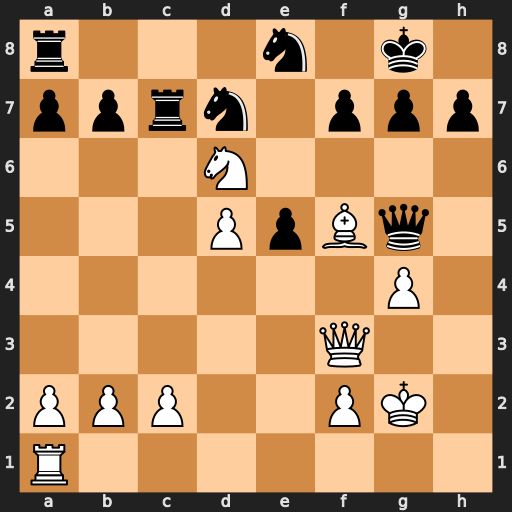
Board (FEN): r3n1k1/pprn1ppp/3N4/3PpBq1/6P1/5Q2/PPP2PK1/R7
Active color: w
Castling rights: -
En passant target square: -
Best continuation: Bxh7+ Kxh7 Rh1+